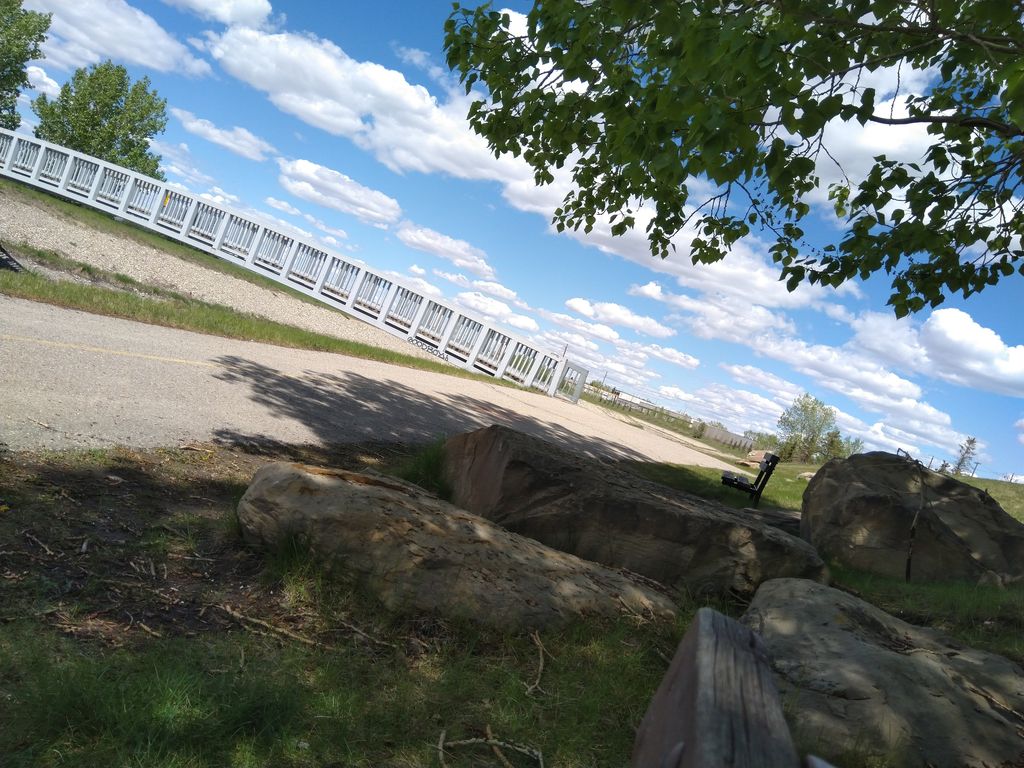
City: calgary